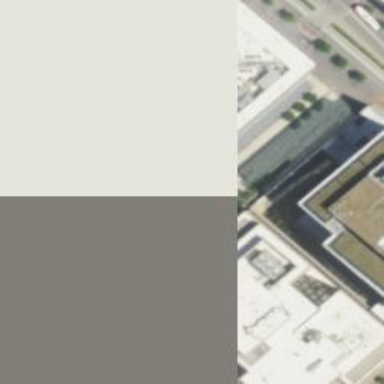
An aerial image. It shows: Building with tan colored roof.